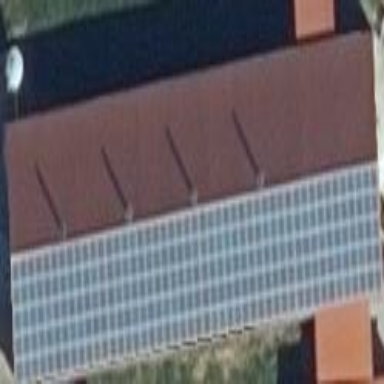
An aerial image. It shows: Building equipped with small solar photovoltaic panel for generating electricity.